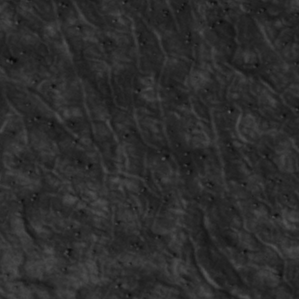
Label: non_frost